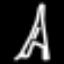
Label: The Eiffel Tower